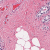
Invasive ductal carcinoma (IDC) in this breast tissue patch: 0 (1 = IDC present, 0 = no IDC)